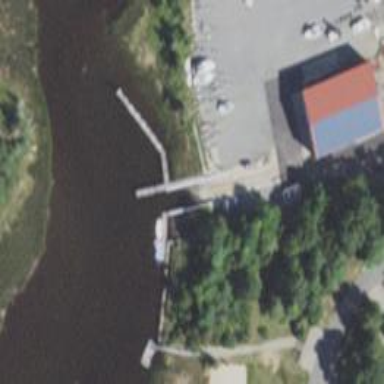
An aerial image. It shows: Slipway on leisure land.